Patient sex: M
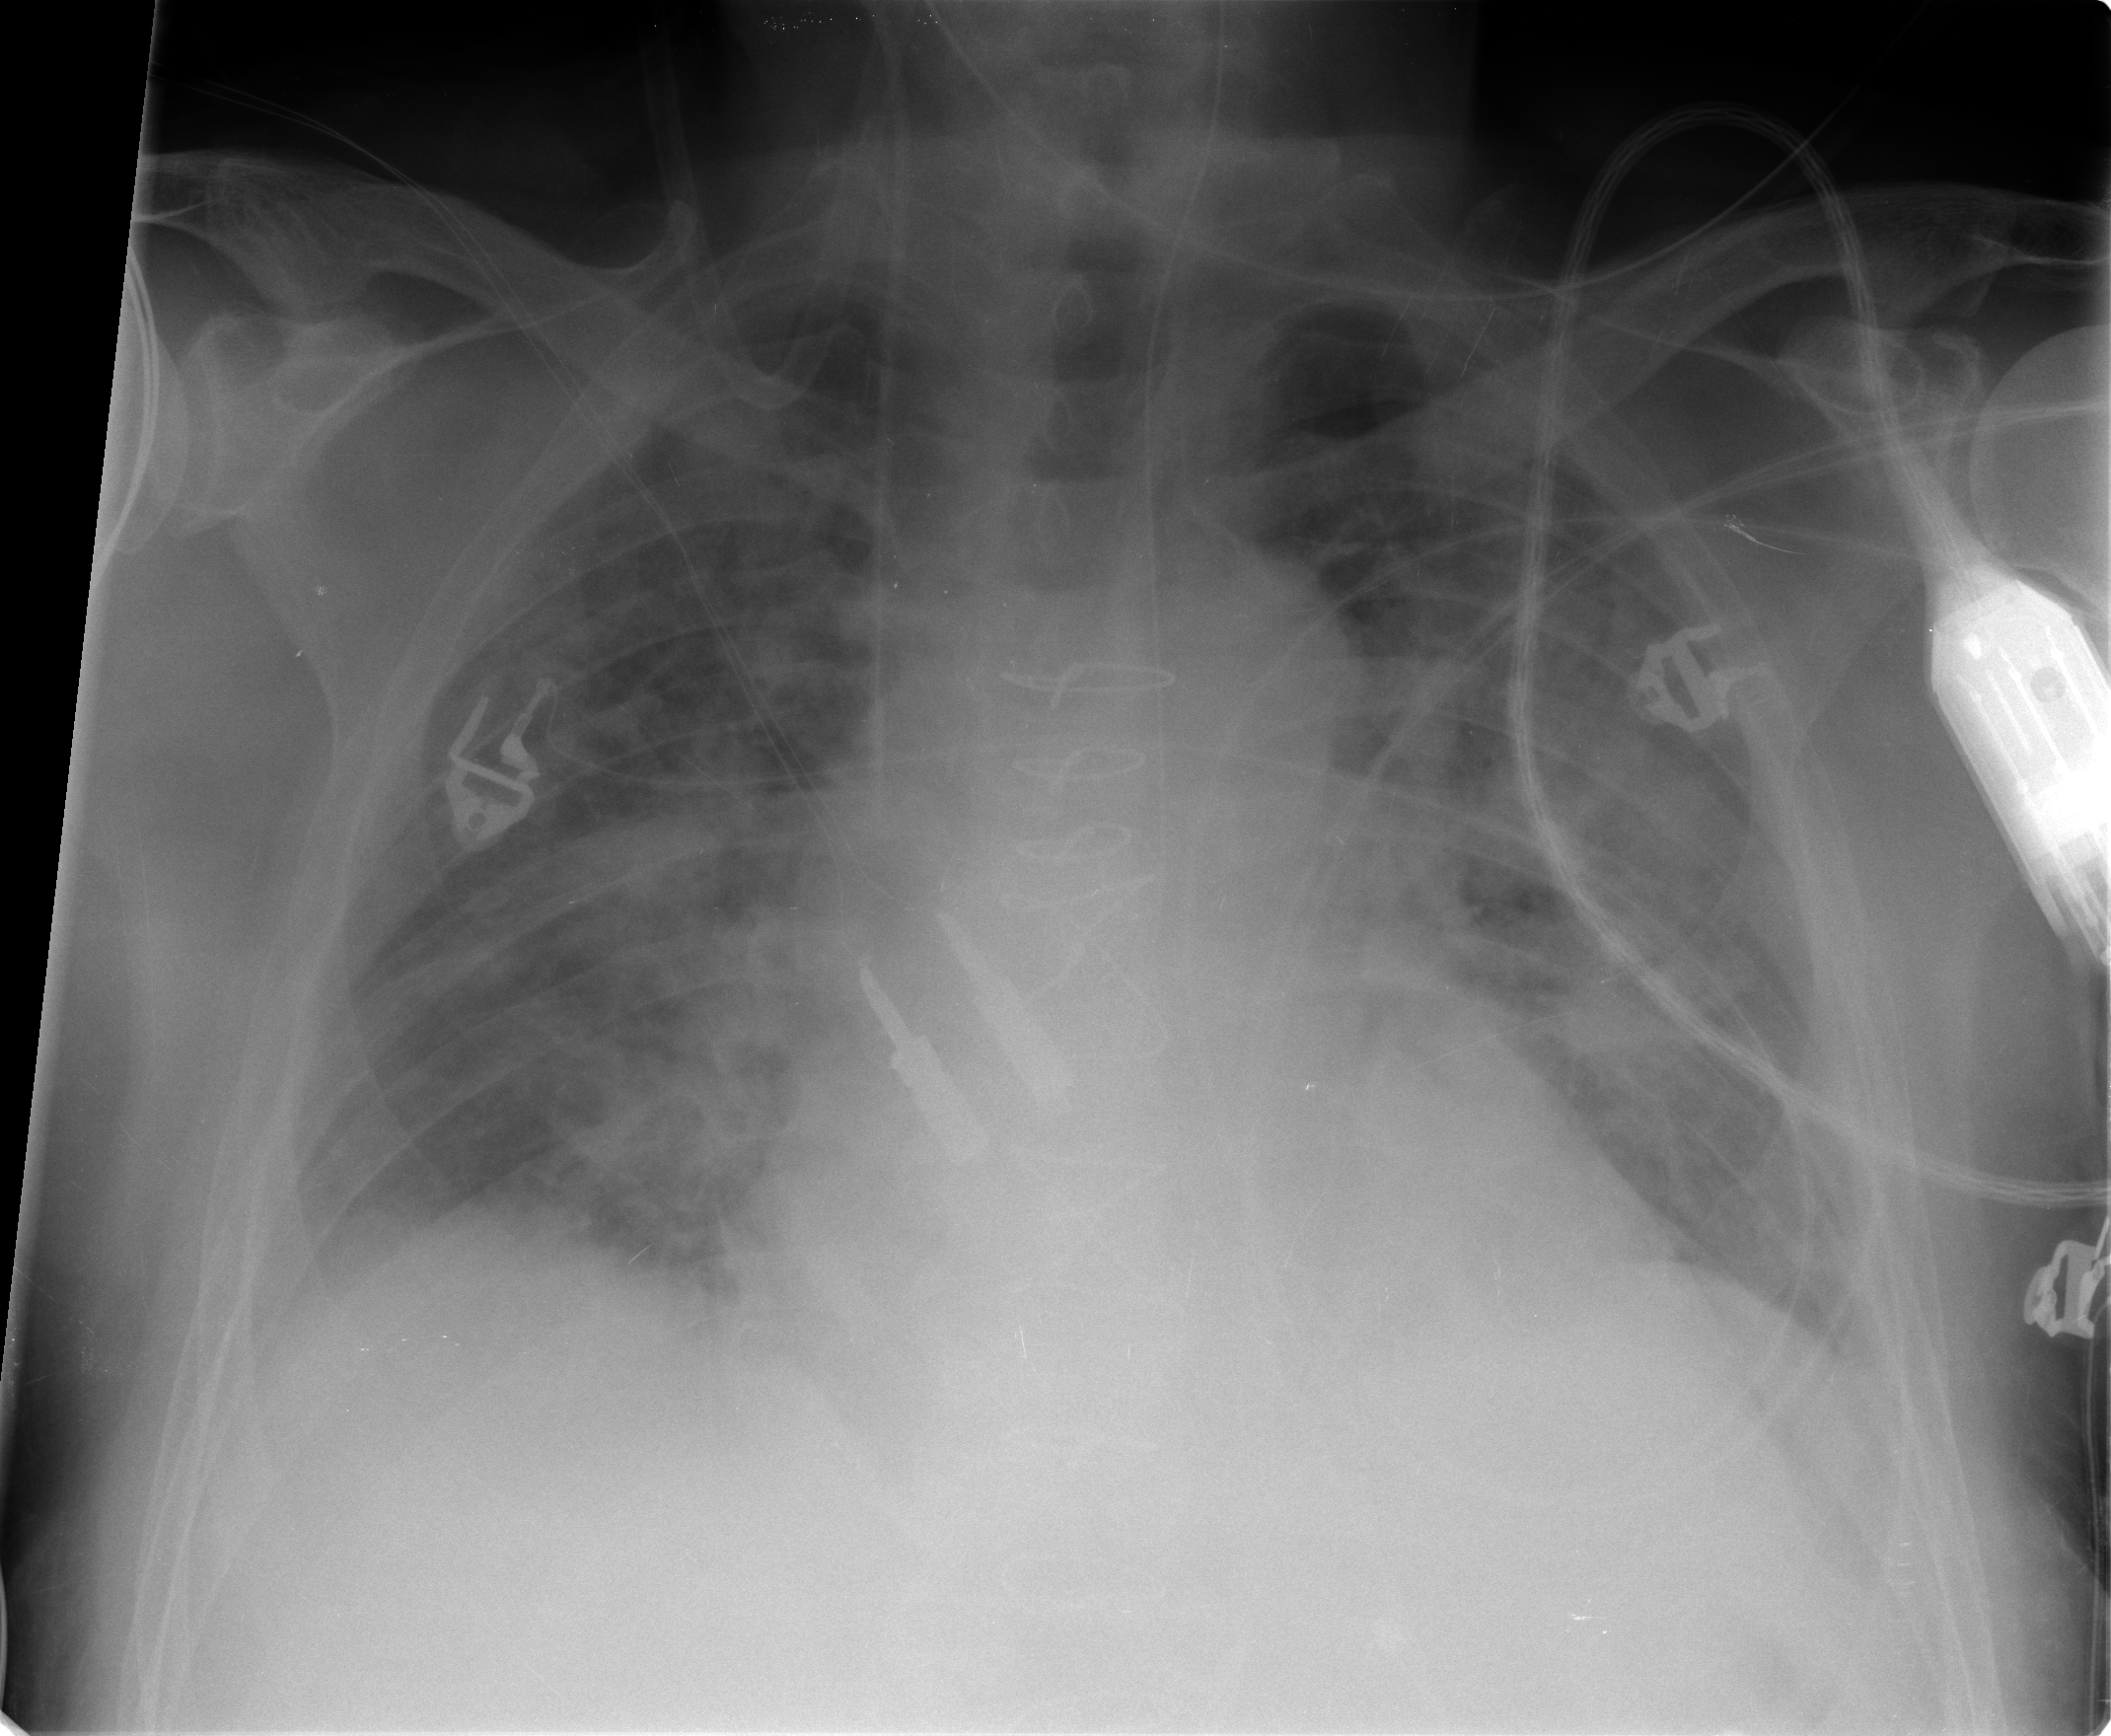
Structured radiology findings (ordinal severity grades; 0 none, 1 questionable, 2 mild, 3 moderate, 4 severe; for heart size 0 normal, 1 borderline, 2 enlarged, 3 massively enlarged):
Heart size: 2
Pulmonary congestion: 3
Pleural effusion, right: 2
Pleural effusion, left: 2
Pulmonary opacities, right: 3
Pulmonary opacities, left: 3
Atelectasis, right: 2
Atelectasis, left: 2